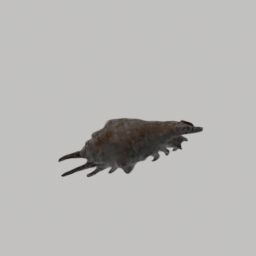
Label: animals